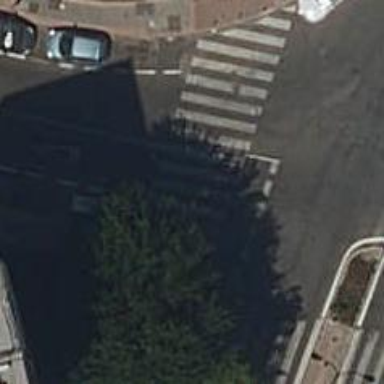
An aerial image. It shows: Bollard.